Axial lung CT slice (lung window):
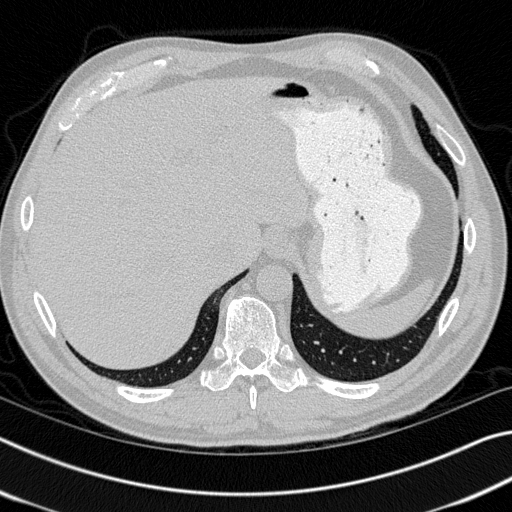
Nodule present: no